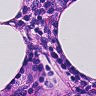
Metastatic tissue present: no